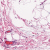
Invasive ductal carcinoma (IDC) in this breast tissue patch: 0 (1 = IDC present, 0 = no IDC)